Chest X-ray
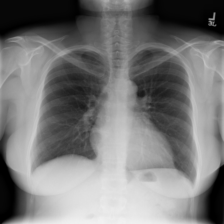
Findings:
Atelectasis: negative
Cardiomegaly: negative
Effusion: negative
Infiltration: negative
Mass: negative
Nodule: negative
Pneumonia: negative
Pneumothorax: negative
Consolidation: negative
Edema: negative
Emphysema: negative
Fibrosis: negative
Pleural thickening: negative
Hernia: negative